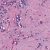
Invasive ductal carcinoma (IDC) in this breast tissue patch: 1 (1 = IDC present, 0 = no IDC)